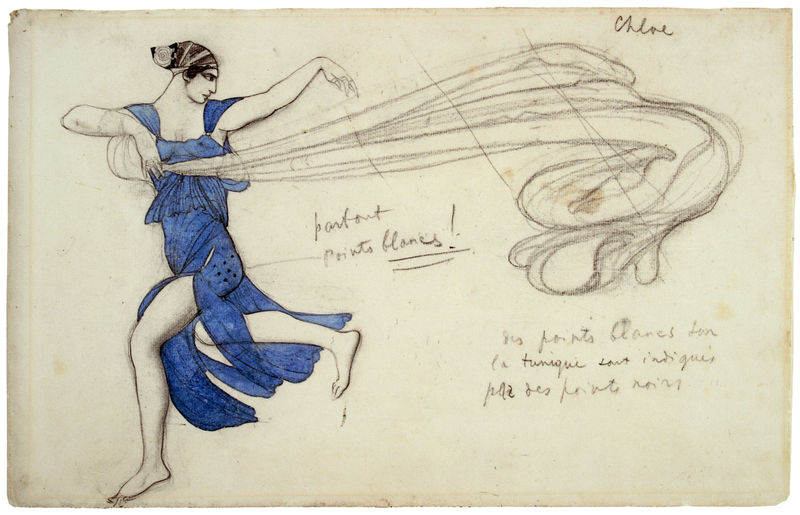
Titel: Kostümentwurf für Tamara Karsavina als Chloé im Ballett "Daphnis et Chloé"
Künstler: Léon Bakst
Standort: Hartford (Connecticut)
Institution: Wadsworth Atheneum
Schlagwörter: blau, körper, bewegung, frau, kleid, profil, schwarz, skizze, zeichnung, rose, tuch, tanz, portrait, wind, gehen, tänzerin, bein, schrift, studie, französisch, kopftuch, knie, punkte, indigo, barfuss, ringe, jugenstil, text, dynamik, bleistift, entwurf, laufend, ausrufezeichen